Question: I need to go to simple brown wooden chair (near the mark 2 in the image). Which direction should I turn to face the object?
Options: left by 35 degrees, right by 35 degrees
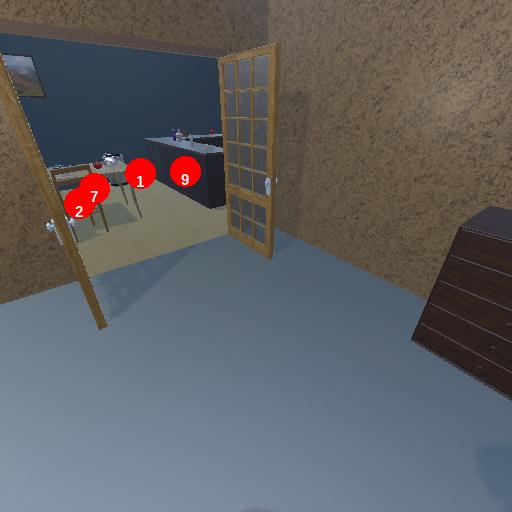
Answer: left by 35 degrees